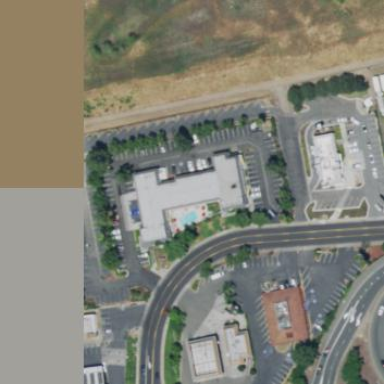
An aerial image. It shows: Commercial building serving as motel for tourists.